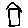
Label: house